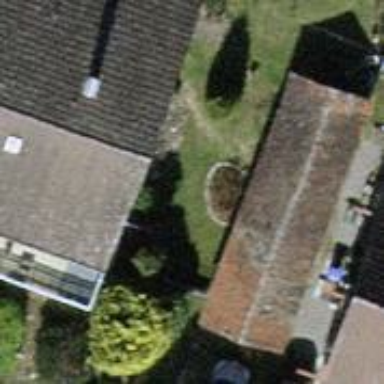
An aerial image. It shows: Shed building.